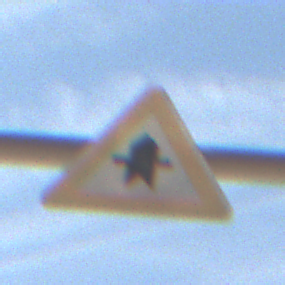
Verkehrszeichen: Vorfahrt
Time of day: Midday
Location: Outdoor (Nature)
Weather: PartlyCloudy
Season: NotSpecified
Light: Natural